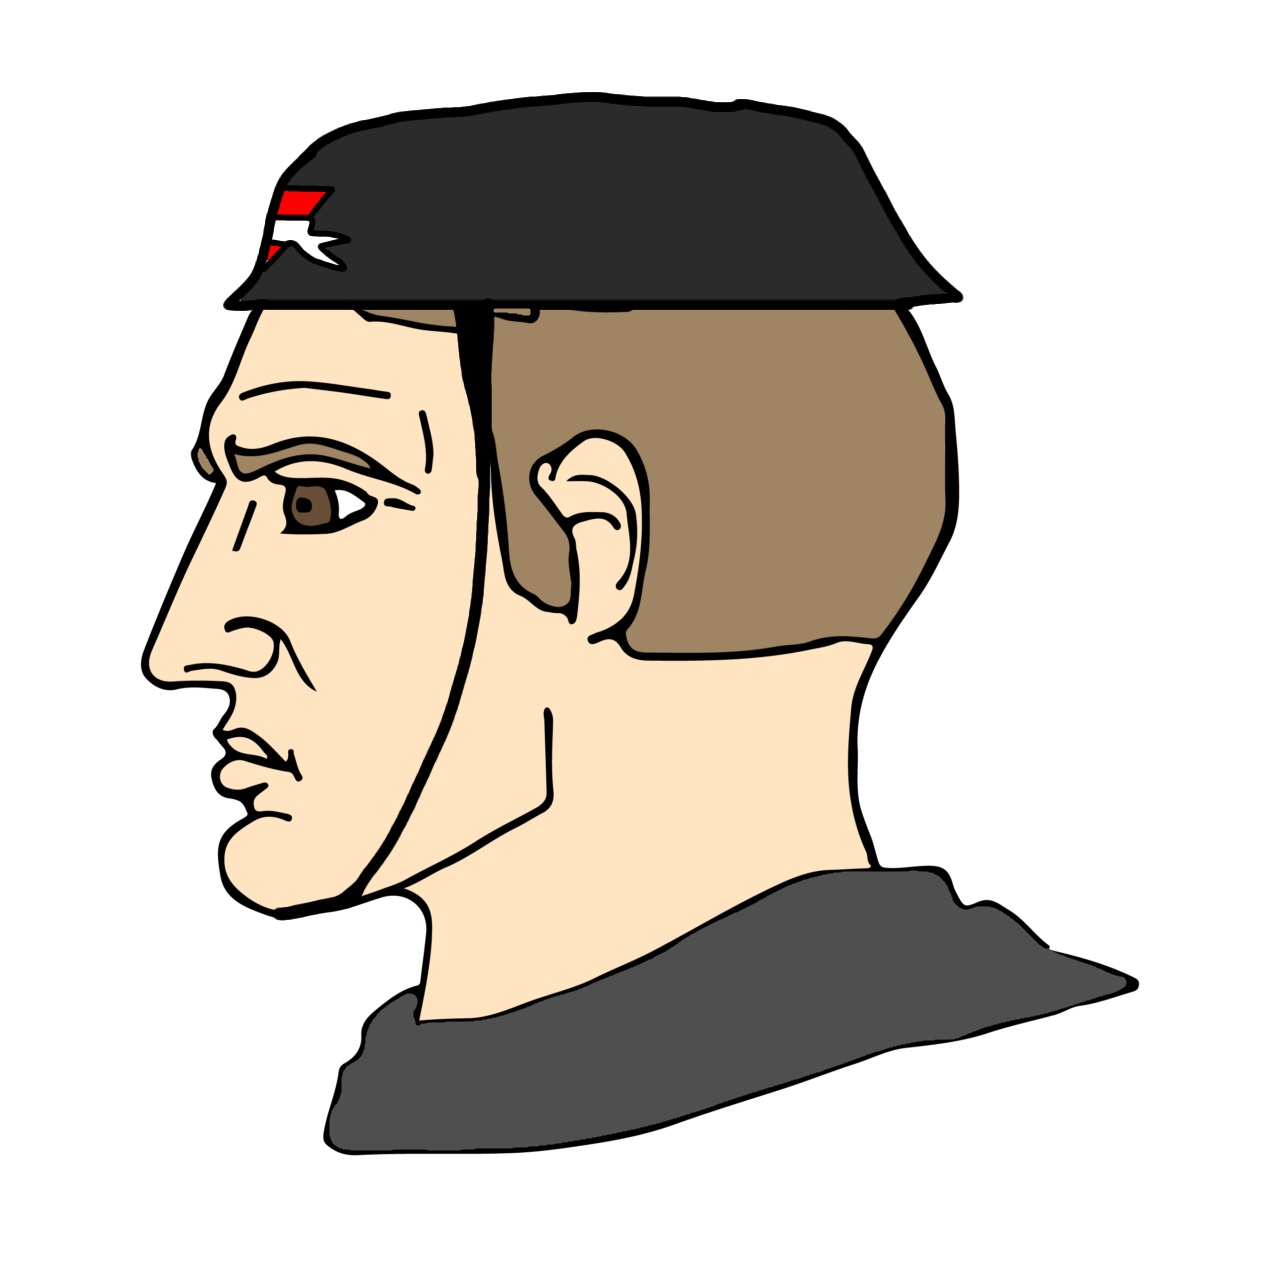
Label: 4_Yes_Chad